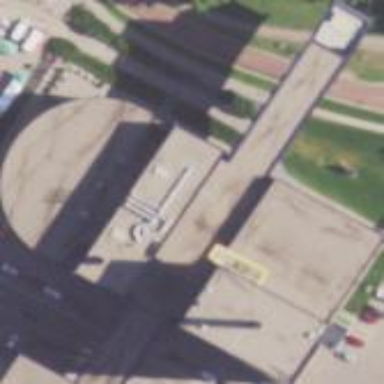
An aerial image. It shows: Theatre building.